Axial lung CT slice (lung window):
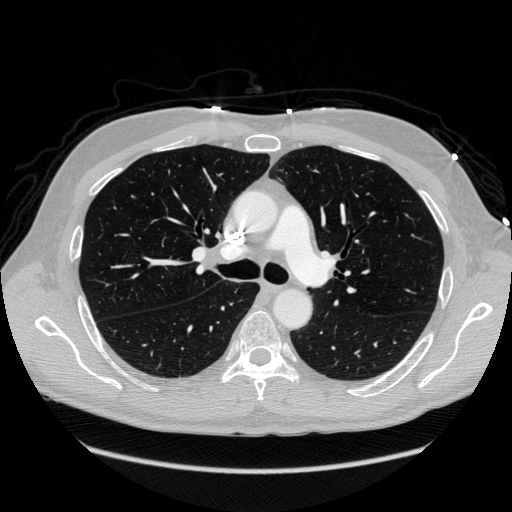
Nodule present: no